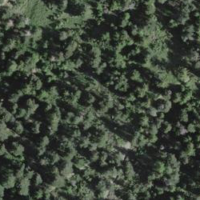
EUNIS habitat code: 43
Species observed at this site:
Lactuca perennis